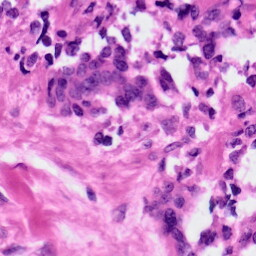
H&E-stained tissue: Ovarian